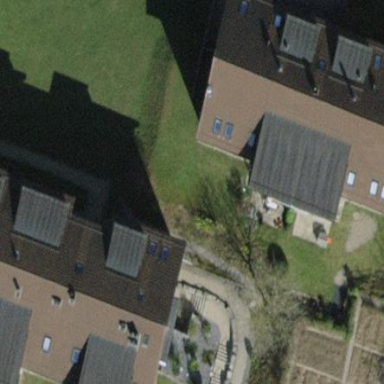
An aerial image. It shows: Pitched roof building.